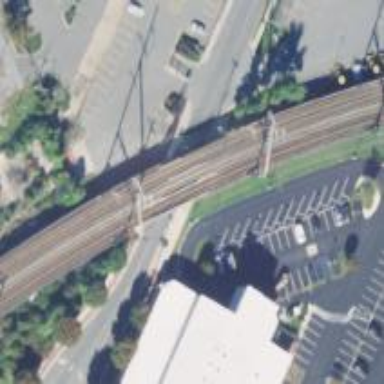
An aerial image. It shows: Bridge with electrified railway tracks featuring contact line.